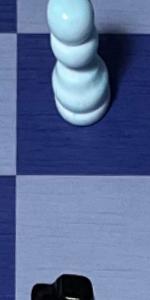
Label: Empty